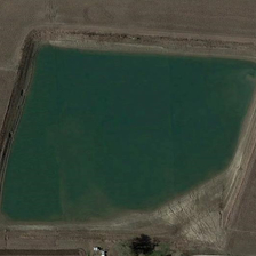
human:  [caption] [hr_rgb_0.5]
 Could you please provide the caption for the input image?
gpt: Khaki light surrounded a fan-shaped green pond.

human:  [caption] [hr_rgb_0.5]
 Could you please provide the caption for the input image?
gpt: Khaki Barlands are around a green fan pond.

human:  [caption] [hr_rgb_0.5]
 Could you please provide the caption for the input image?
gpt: Khaki Barelands are to the REDOR of a broad-shaped green lagoon.

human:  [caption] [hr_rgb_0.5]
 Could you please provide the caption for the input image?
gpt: The Khaki bellands are around a fan-shaped green pond.

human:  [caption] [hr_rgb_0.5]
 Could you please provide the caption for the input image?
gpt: Khaki Barelands are to the REDOR of a broad-shaped green lagoon.